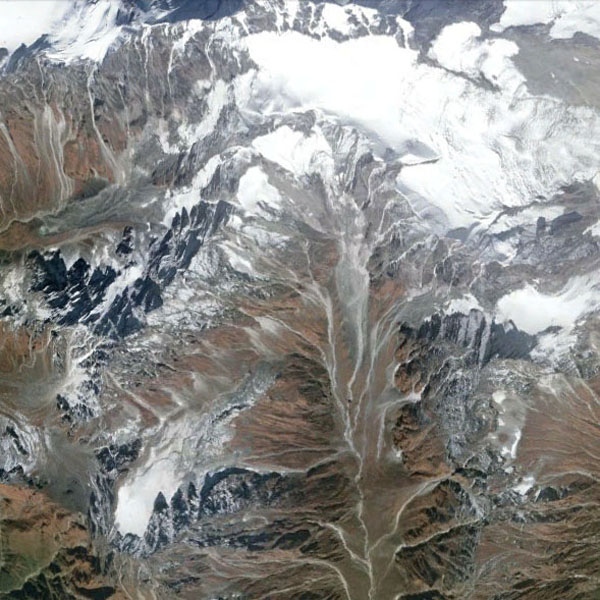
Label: Mountain